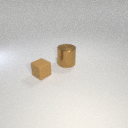
small brown rubber cube in front of large brown metal cylinder